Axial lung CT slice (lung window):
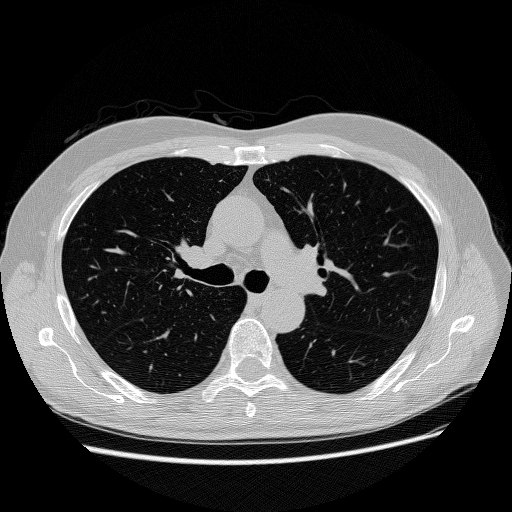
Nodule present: no